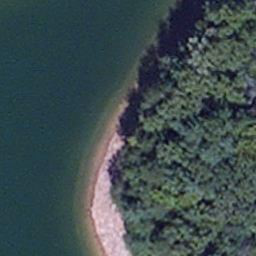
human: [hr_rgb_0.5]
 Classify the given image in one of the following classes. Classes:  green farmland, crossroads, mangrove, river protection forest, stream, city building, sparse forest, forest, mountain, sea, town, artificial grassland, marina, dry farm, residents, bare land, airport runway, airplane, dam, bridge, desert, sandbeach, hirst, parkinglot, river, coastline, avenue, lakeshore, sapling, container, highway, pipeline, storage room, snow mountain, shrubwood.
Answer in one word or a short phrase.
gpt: lakeshore